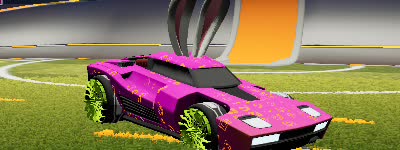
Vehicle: breakout